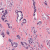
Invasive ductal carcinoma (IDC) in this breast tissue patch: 1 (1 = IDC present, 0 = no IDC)